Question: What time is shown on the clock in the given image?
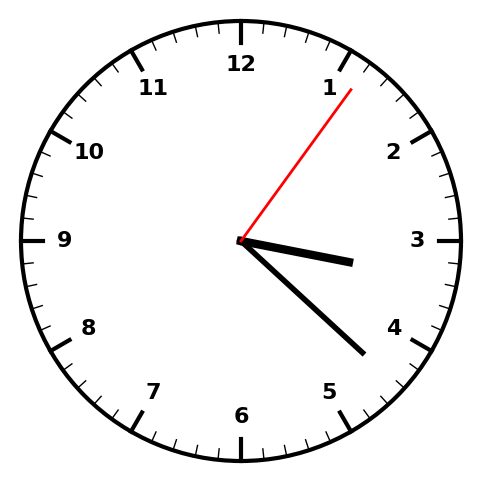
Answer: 03:22:06